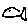
Label: fish